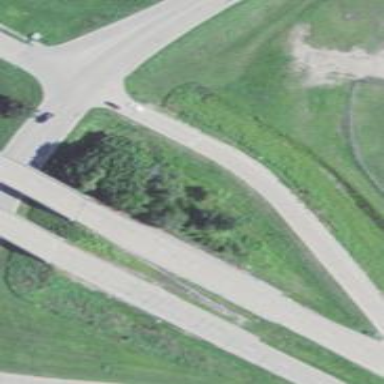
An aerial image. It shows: Trunk link highway.